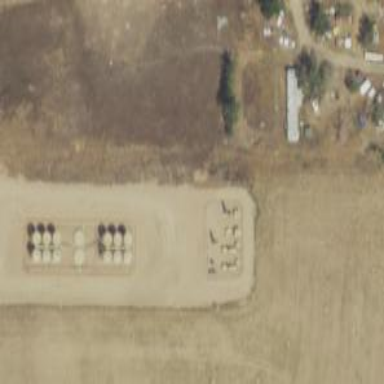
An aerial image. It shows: Storage tank that is man-made.